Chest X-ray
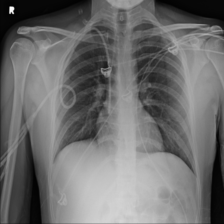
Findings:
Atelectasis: negative
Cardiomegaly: negative
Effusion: negative
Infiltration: negative
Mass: negative
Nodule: negative
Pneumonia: negative
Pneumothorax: negative
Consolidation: negative
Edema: negative
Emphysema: negative
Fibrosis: negative
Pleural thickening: negative
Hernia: negative